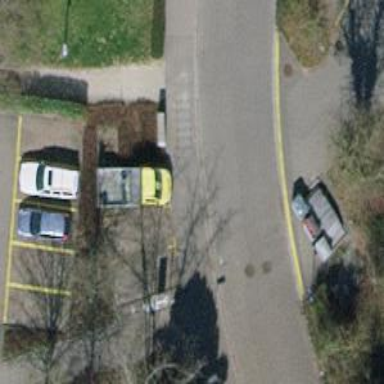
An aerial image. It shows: Unmarked crossing on the road.